Question: I'm not that well versed in using 'git', but have been using Xcode and a local repository on my machine.
All seemed well, until today when I was trying to free up some space on my HDD.
I noticed that in my repository's '.git' directory there were a couple of large files (6.3 and 1.4 GB).

I have no idea what these files are for, and a Google search has revealed little about them.
Because I have a Macbook Air, storage space is at a premium.
I would like to find a way to compress or remove these large files, but I don't want to corrupt 'git''s version history.
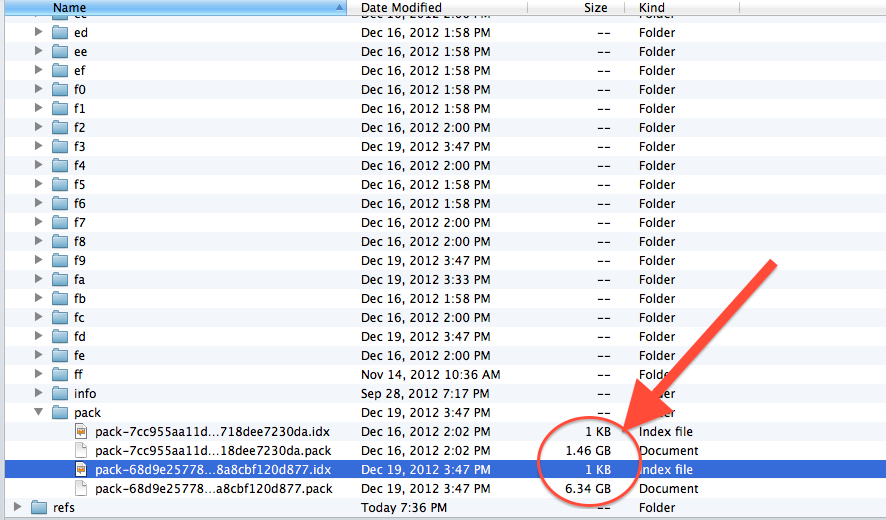
Answer: The Pro Git book has an excellent section on what to do when you've accidentally committed something huge into your repository:
<URL>